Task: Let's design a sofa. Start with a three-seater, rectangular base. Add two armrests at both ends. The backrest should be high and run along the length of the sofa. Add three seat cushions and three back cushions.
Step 47:
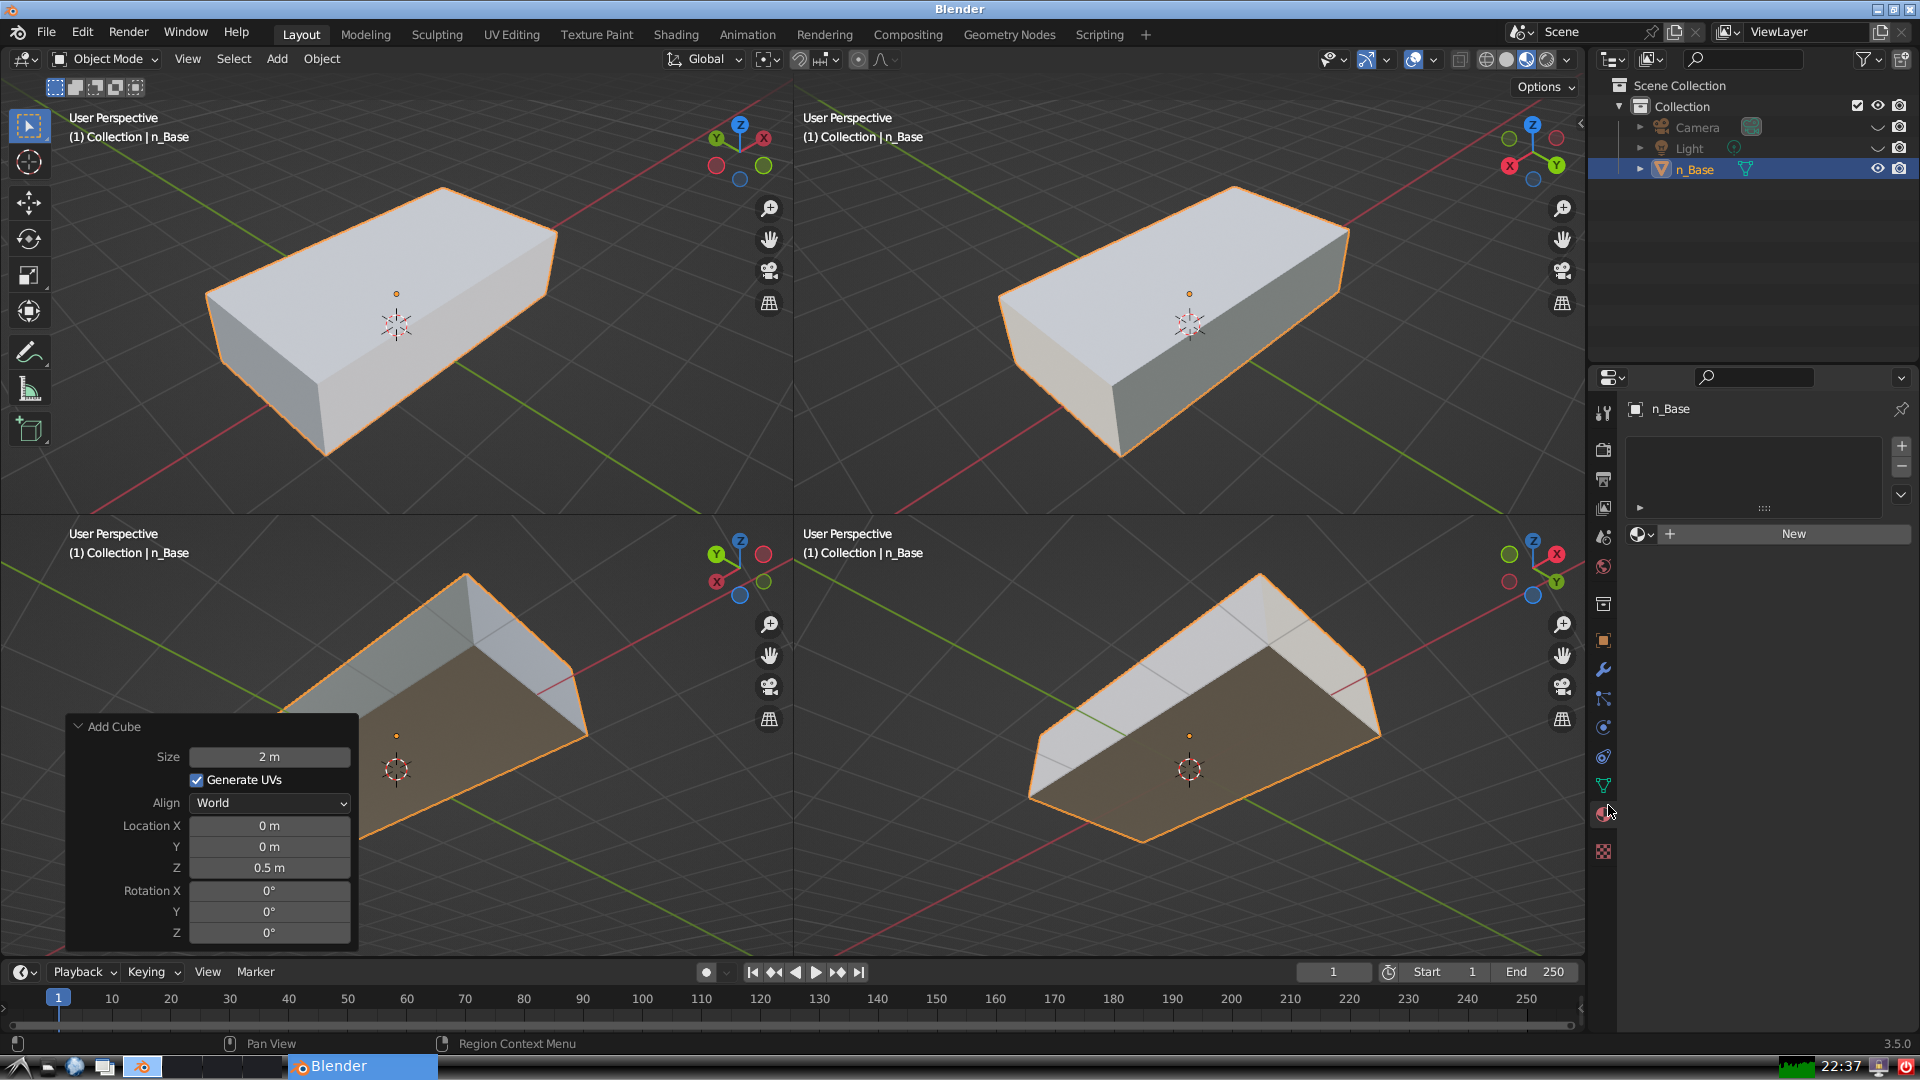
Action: {"mouse_move": [1795, 523]}